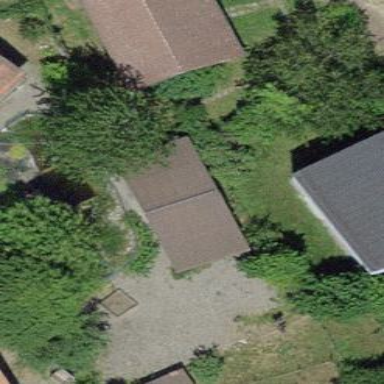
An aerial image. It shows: Shed building.